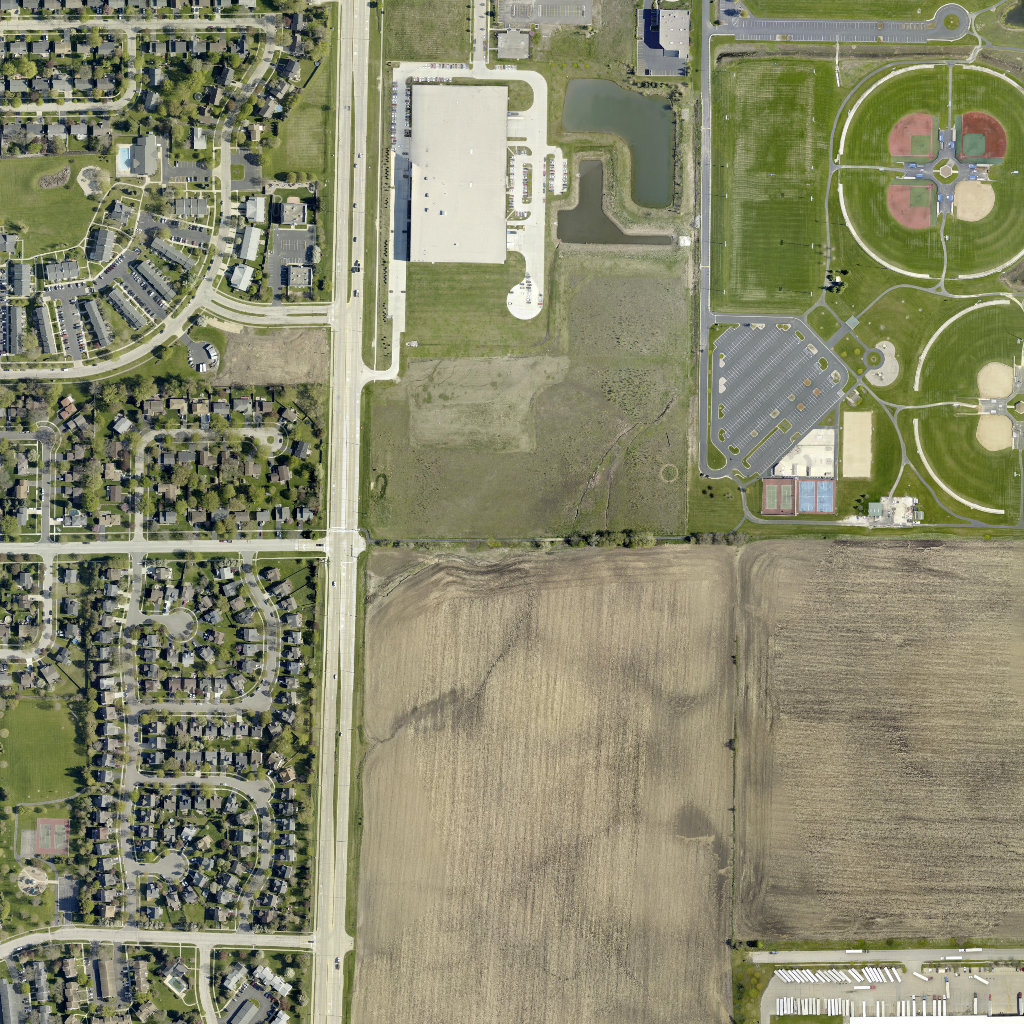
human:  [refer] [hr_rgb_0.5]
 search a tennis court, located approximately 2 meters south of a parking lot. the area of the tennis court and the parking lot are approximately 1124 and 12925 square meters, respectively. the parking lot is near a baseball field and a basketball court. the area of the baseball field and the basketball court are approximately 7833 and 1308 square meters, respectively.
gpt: <box>[[74, 46, 77, 50, 0]]</box>

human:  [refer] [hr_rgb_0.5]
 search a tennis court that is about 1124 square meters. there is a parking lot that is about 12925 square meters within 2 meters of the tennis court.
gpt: <box>[[74, 46, 77, 50, 0]]</box>

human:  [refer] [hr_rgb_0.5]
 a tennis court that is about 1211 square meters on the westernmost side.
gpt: <box>[[3, 79, 6, 83, 0]]</box>

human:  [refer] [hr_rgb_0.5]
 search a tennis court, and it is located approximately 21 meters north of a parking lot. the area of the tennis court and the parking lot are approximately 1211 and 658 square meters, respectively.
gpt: <box>[[3, 79, 6, 83, 0]]</box>